Question: I am trying to reference images stored in a project folder
File path is SolutionName/ProjectName/Media/someImage.png
Properties of the images in the folder are

If I hardcode a test it works like:
'''
var imageName = "C:/Test/TestImage/file.png";
'''
But if I try something like:
'''
var imageName = @"/ProjectName;component/Media/someImage.png"
'''
it does not work! How can I reference the folder in the project in C# WPF application VS2012? Thanks!
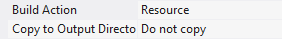
Answer: From the <URL>, when you are trying to reference a resource in code, you either need to fully qualify the 'Uri':
'''
var imageName = new Uri("application://,,,/ProjectName;component/Media/someImage.png");
'''
or you need to specify a relative 'Uri':
'''
var imageName = new Uri("/ProjectName;component/Media/someImage.png", UriKind.Relative);
'''